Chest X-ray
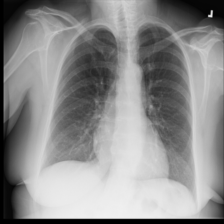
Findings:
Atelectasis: negative
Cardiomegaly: negative
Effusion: negative
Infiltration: positive
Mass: negative
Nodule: negative
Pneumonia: negative
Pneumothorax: negative
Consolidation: negative
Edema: negative
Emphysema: negative
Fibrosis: negative
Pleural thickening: negative
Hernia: negative